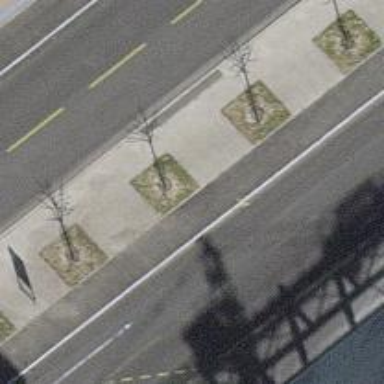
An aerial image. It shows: Avenue lined with deciduous broadleaved trees.